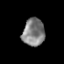
Tissue: prostate
Cell type: T cells
Senescence score: 0.7408
Nuclear area (px): 599
Mean DAPI intensity: 128.758